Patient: sex F, age 31
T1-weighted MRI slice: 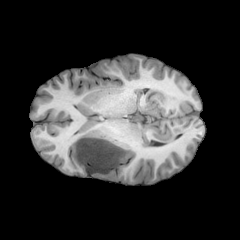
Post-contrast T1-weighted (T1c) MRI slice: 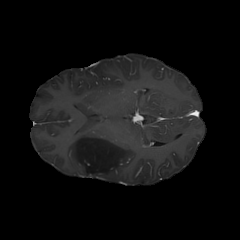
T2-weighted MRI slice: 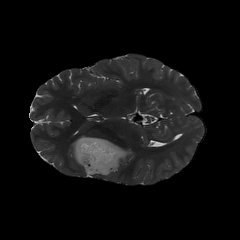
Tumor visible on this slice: yes
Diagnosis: Astrocytoma, IDH-mutant
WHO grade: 2